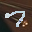
Label: 7